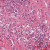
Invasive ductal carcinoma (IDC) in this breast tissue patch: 0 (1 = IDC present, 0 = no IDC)